Field crop: maize
Growth stage: 2
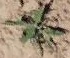
Species: atriplex